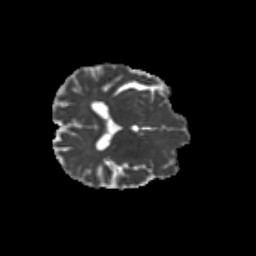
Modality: MD
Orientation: axial
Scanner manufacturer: siemens
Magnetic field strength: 3 T
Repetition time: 9.2 s
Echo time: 0.084 s